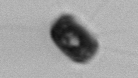
Label: Thalassiosira